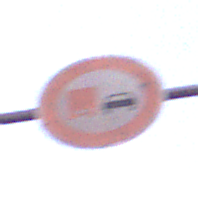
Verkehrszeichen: UeberholverbotKraftfahrzeuge
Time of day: SunriseSunset
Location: Outdoor (Nature)
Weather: PartlyCloudy
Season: NotSpecified
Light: Natural